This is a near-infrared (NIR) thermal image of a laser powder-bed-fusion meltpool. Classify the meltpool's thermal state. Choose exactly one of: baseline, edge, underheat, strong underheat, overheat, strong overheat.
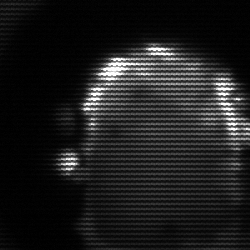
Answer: baseline